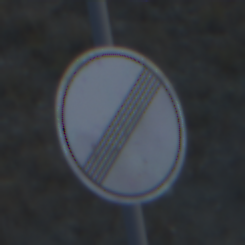
Verkehrszeichen: EndeSaemtlicherBegrenzungen
Umgebung: Outdoor, RoadRail
Tageszeit: SunriseSunset
Wetter: Clear
Licht: Natural
Jahreszeit: NotSpecified
Kontrast: LowContrast